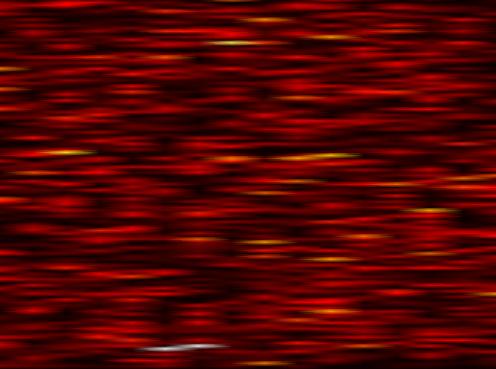
Label: FBMC